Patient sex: M
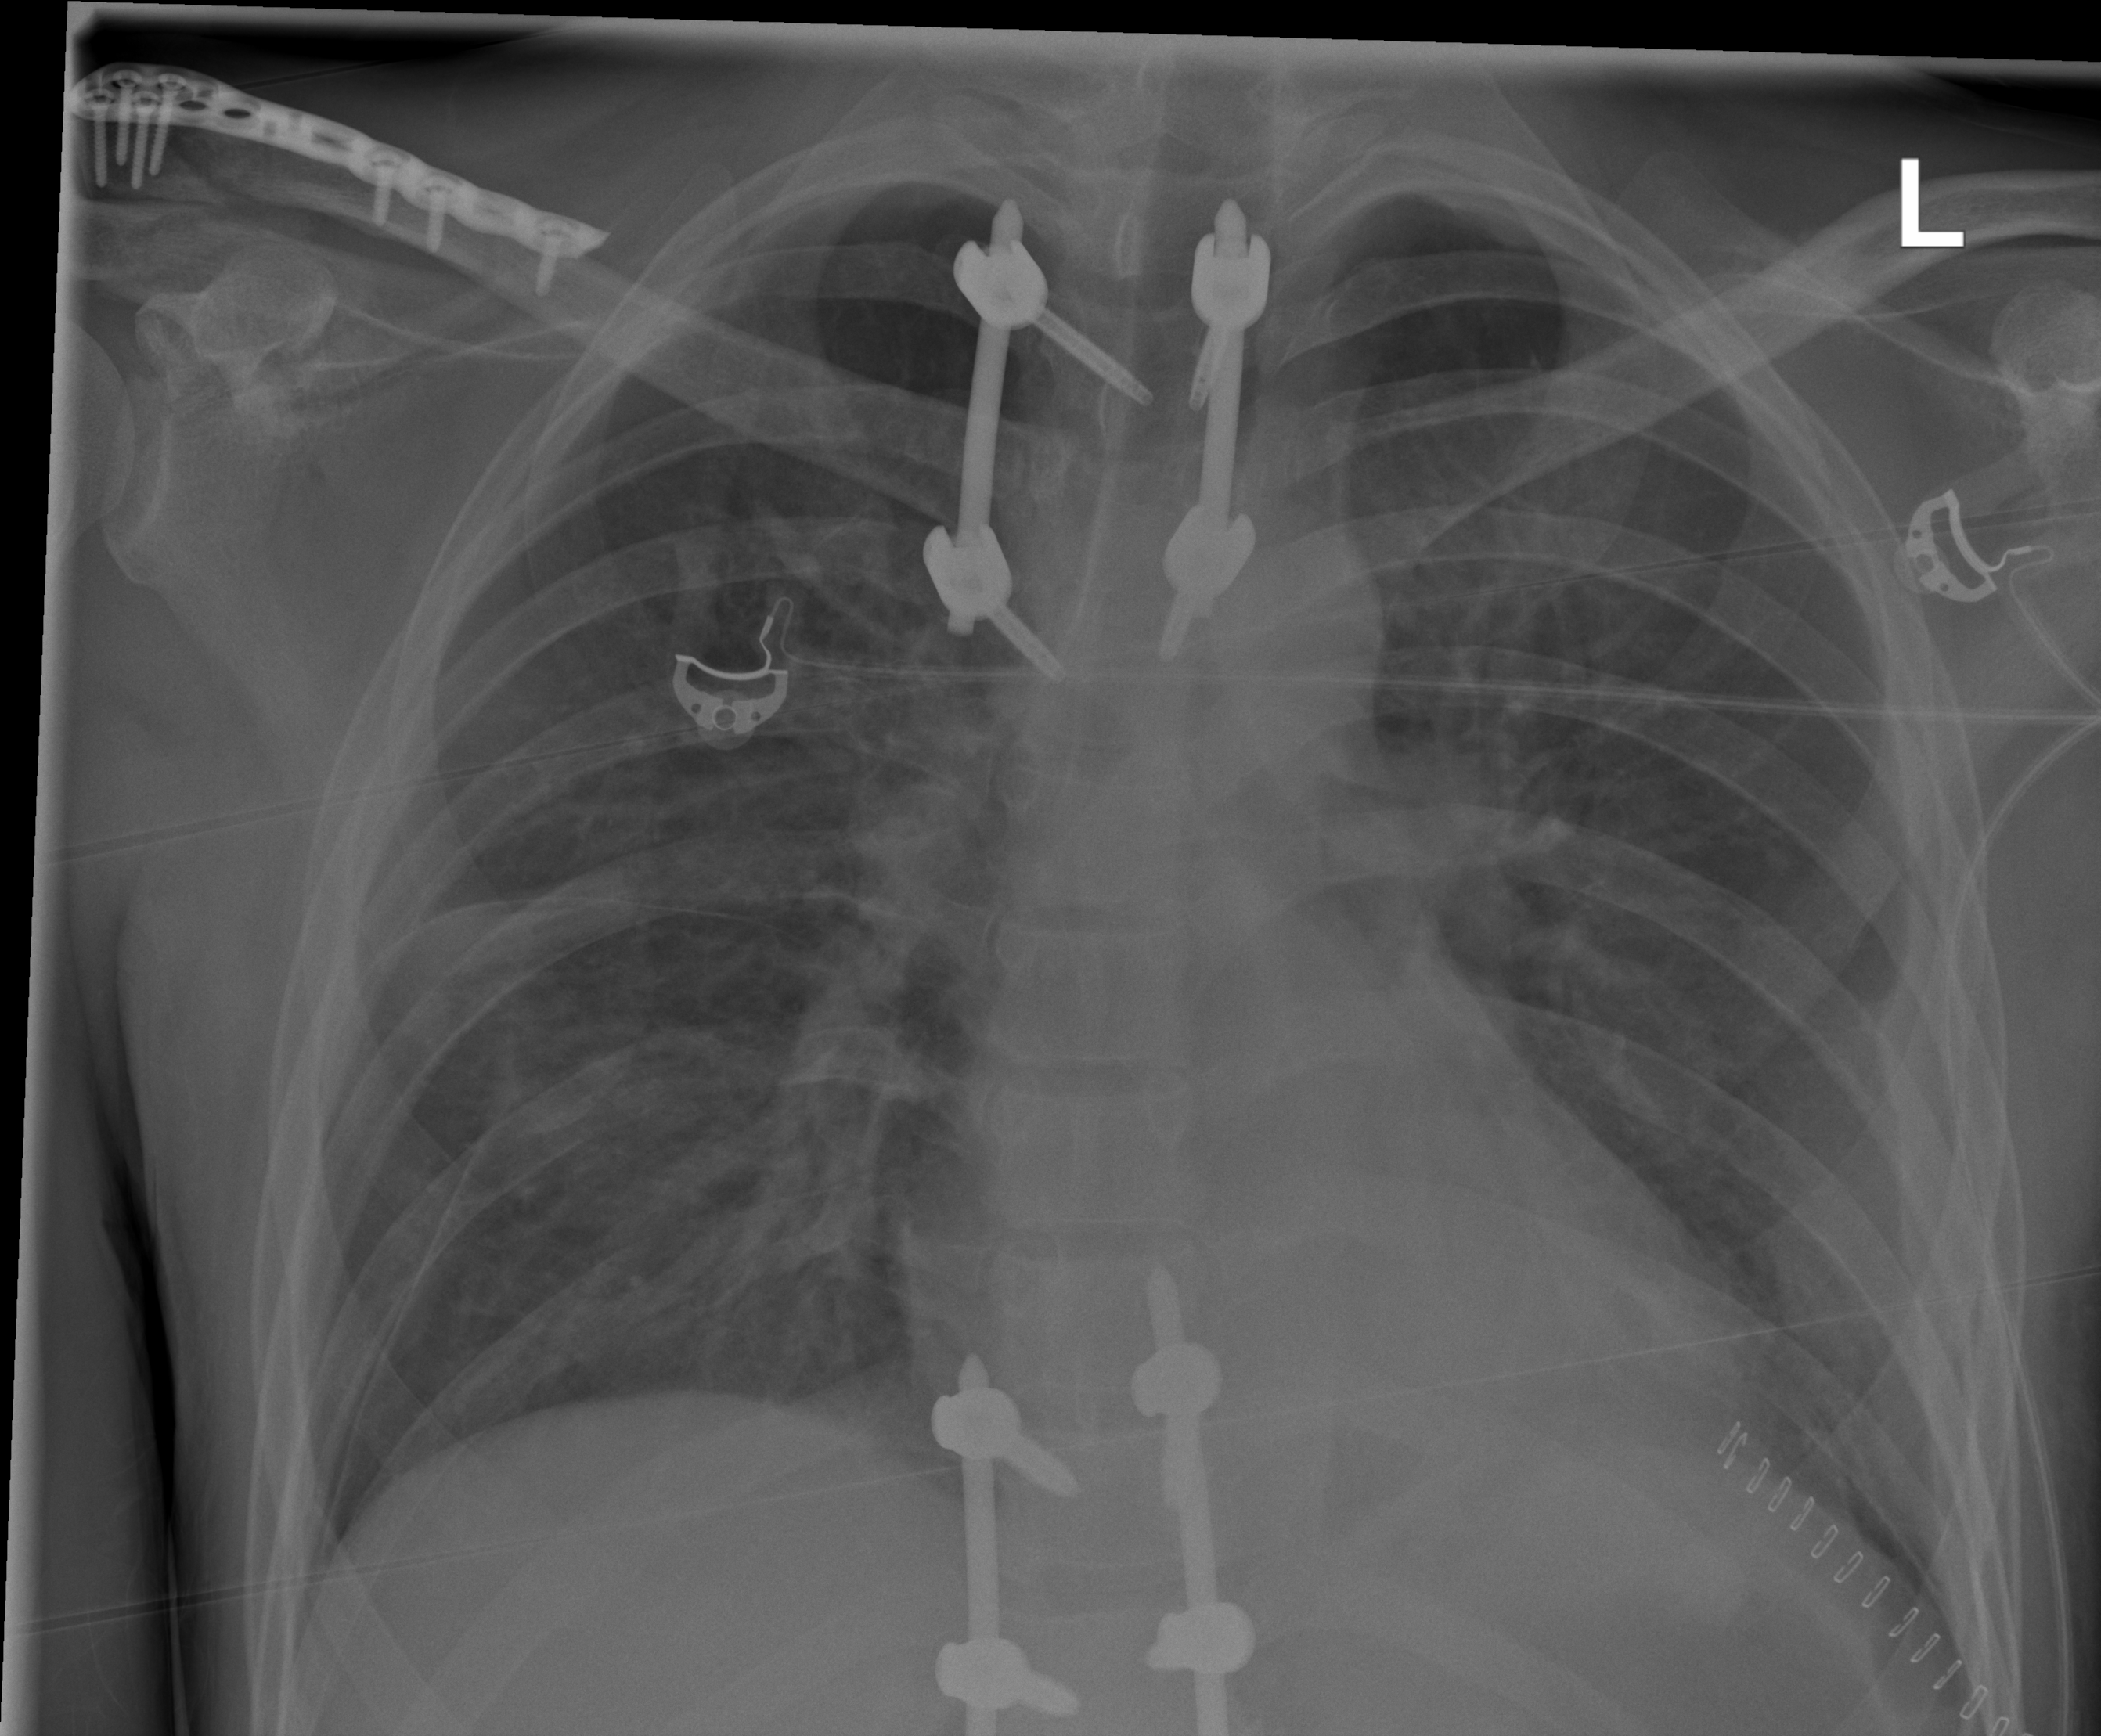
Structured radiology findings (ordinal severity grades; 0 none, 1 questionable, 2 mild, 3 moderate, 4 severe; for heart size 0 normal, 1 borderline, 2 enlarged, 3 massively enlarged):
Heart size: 0
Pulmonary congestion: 0
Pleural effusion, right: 1
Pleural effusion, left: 2
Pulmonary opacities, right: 2
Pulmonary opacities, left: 2
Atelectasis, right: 0
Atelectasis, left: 2